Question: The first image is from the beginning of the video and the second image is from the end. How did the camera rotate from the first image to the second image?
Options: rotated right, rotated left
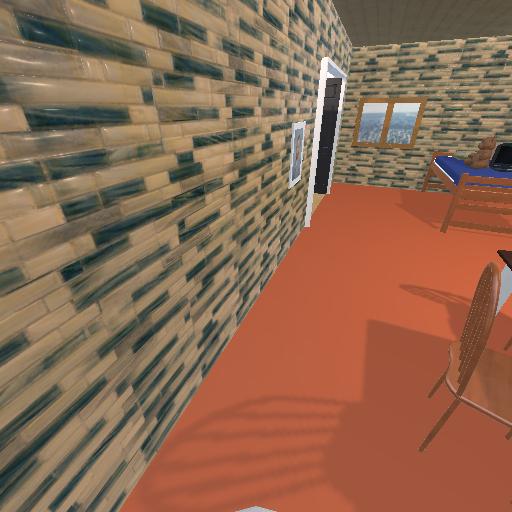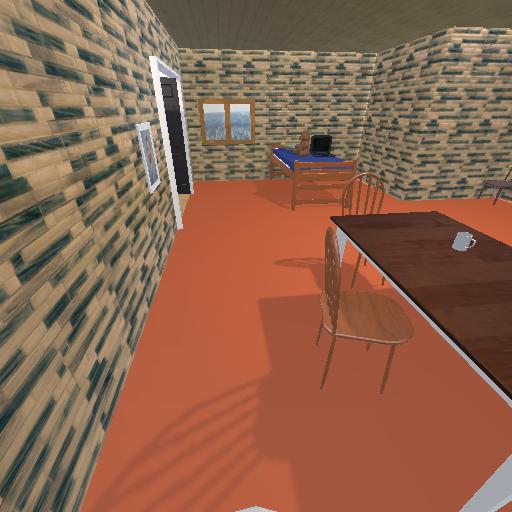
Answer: rotated right